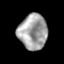
Tissue: prostate
Cell type: T cells
Senescence score: 0.2408
Nuclear area (px): 991
Mean DAPI intensity: 163.12